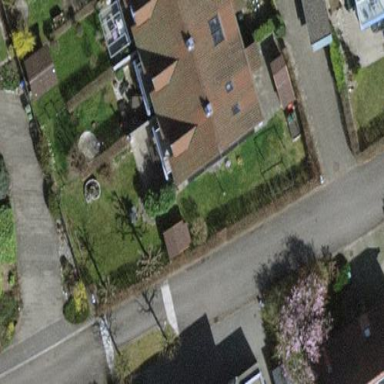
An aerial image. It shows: Terrace building.